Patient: sex F, age 59
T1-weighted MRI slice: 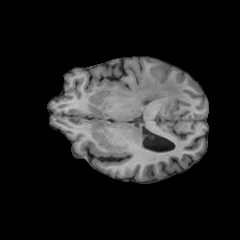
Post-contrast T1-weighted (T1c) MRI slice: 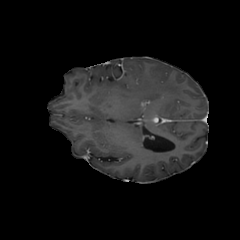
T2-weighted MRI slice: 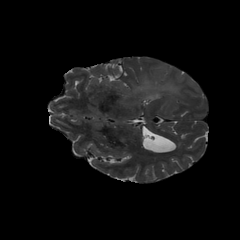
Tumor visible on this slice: yes
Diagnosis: Glioblastoma, IDH-wildtype
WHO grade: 4